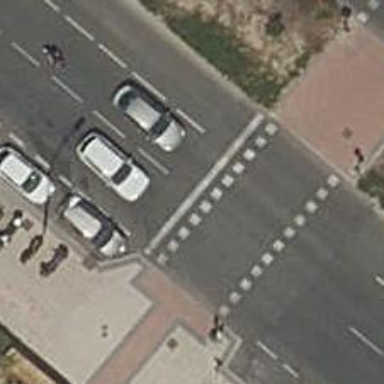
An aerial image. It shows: Tertiary road with asphalt surface and traffic signals.